Interaction volume radius: 10 \u00c5
Interaction volume height: 20 \u00c5
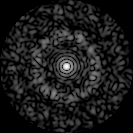
Disorder parameter: 0.846